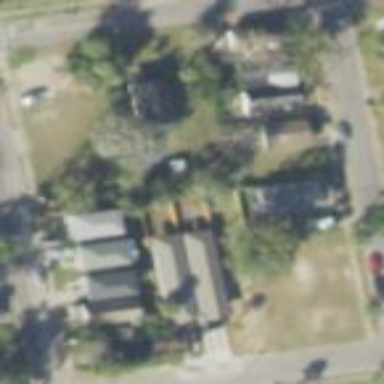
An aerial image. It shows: This residential area consists of single-family homes.